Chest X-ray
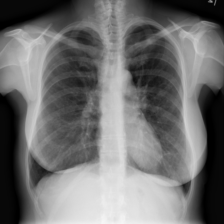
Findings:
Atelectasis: negative
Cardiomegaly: negative
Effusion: negative
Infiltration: negative
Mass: negative
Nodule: negative
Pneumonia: negative
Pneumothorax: negative
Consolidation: negative
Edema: negative
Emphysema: negative
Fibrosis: negative
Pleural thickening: negative
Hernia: negative